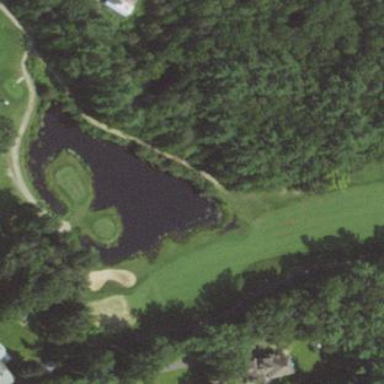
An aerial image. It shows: Scenic golf fairway.